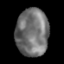
Tissue: lung
Cell type: Epithelial cells
Senescence score: 0.1444
Nuclear area (px): 1517
Mean DAPI intensity: 114.055